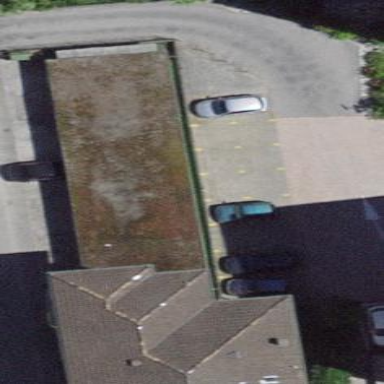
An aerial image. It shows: Group of garages.